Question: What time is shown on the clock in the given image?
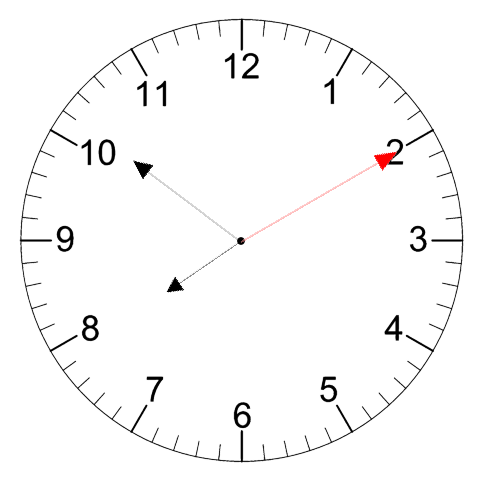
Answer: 07:51:10